Question: I'm tring to implement a button which have a dropdown menu when checked and this menu is gone when unchecked. My problem is I cannot uncheck the checkbox when it or its menu lost focus.
The checkbox's appearance mode is button.

My code:
'''
private void cbSettings_CheckedChanged(object sender, EventArgs e)
{
if (cbSettings.Checked) {cmsSettings.Show(cbSettings, 0, cbSettings.Height);}
else {cmsSettings.Hide();}
}
'''
I've tried to uncheck the checkBox on contextMenuStrip's VisibleChanged / Closed event but this caused menu not to hide (or hide and show immediately).
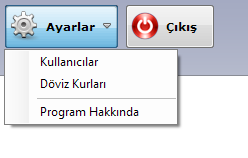
Answer: The example below does not, of course, include the code you would need for swapping BackGroundImage of the CheckBox to indicate CheckState. The events to "wire-up" should be obvious. Hope this is helpful.
'''
// tested in VS 2010 Pro, .NET 4.0 FrameWork Client Profile
// uses:
// CheckBox named 'checkBox1
// ContextMenuStrip named 'contextMenuStrip1
// TextBox named 'cMenuSelectionInfo for run-time checking of results
// used to position the ContextMenuStrip
private Point cPoint;
// context click ? dubious assumption that 'right' = context click
private bool cmOpenedRight;
// the clicked ToolStripMenuItem
private ToolStripMenuItem tsMIClicked;
private void checkBox1_MouseDown(object sender, MouseEventArgs e)
{
cmOpenedRight = e.Button == MouseButtons.Right;
}
private void checkBox1_CheckedChanged(object sender, EventArgs e)
{
// positioning the CheckBox like this
// is something in a 'real-world' example
// you'd want to do in the Form.Load event !
// unless, of course, you'd made the CheckBox movable
if(checkBox1.Checked)
{
contextMenuStrip1.Show();
cPoint = PointToScreen(new Point(checkBox1.Left, checkBox1.Top + checkBox1.Height));
contextMenuStrip1.Location = cPoint;
}
else
{
contextMenuStrip1.Hide();
}
}
private void contextMenuStrip1_ItemClicked(object sender, ToolStripItemClickedEventArgs e)
{
// assume you do not have to check for null here ?
tsMIClicked = e.ClickedItem as ToolStripMenuItem;
tbCbMenuSelectionInfo.Text = tsMIClicked + " : " + ! (tsMIClicked.Checked);
}
private void contextMenuStrip1_Closing(object sender, ToolStripDropDownClosingEventArgs e)
{
e.Cancel = checkBox1.Checked;
}
private void contextMenuStrip1_Closed(object sender, ToolStripDropDownClosedEventArgs e)
{
if (cmOpenedRight)
{
tbCbMenuSelectionInfo.Text += " : closed because : " + e.CloseReason.ToString();
}
}
'''